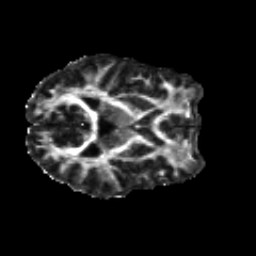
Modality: FA
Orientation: axial
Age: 22
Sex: male
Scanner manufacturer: siemens
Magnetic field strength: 3 T
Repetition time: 8.8 s
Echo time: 0.085 s